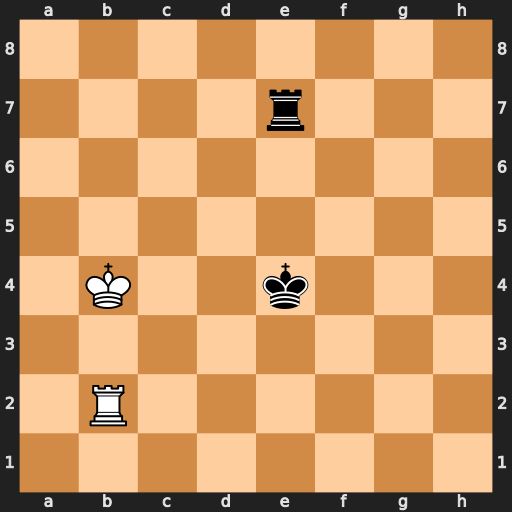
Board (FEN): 8/4r3/8/8/1K2k3/8/1R6/8
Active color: w
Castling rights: -
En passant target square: -
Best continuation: Re2+ Kf5 Rxe7